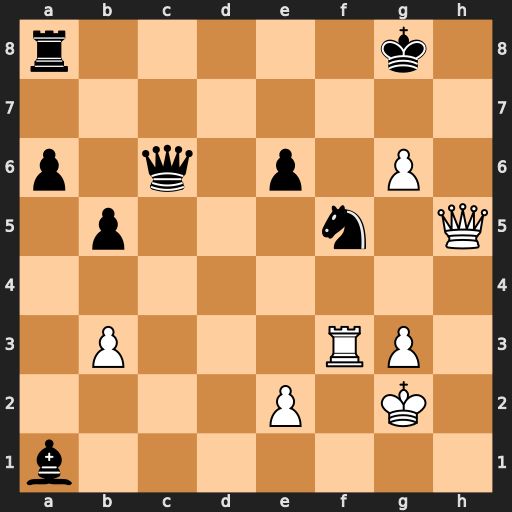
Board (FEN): r5k1/8/p1q1p1P1/1p3n1Q/8/1P3RP1/4P1K1/b7
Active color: w
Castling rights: -
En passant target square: -
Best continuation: Qh7+ Kf8 Qf7#